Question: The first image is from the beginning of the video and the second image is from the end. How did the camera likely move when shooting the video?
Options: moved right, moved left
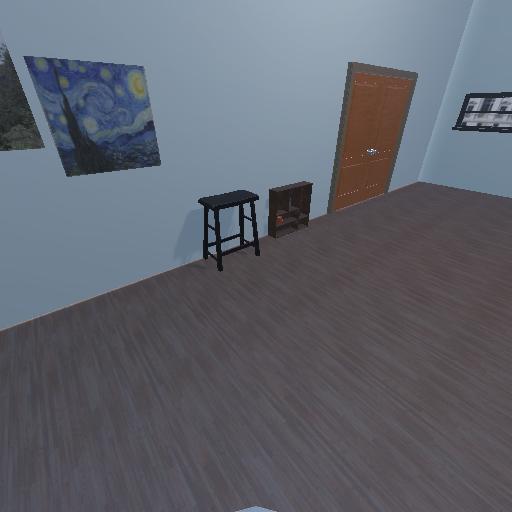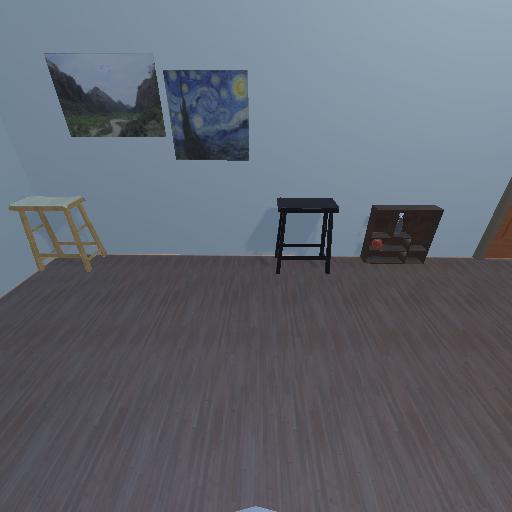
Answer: moved right